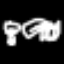
Label: hourglass